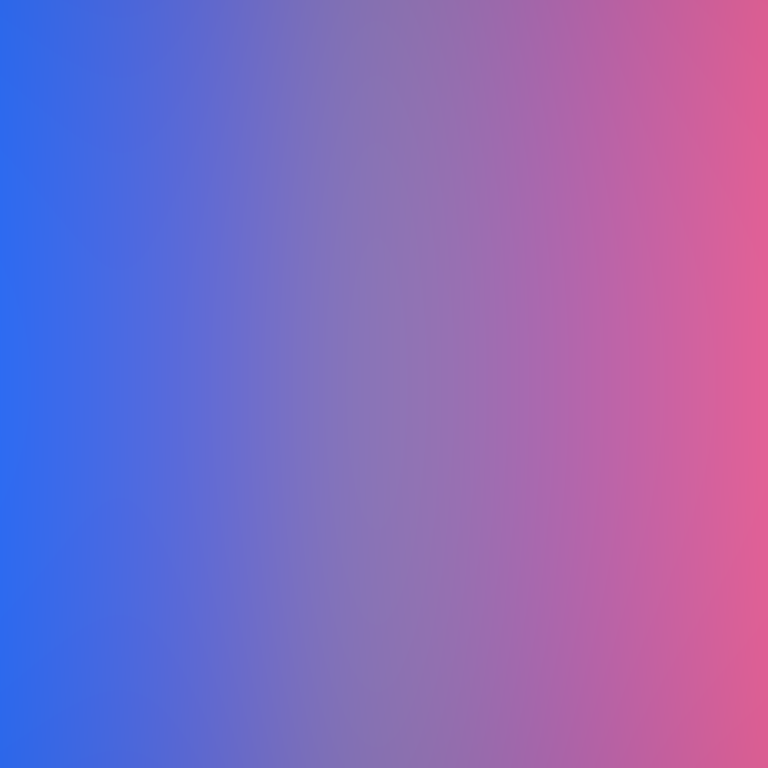
Abstract light effect, smooth gradient from cool blue to soft pink, calm atmosphere, diffuse light, no room, no furniture, no objects.